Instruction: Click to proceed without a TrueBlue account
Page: checkout
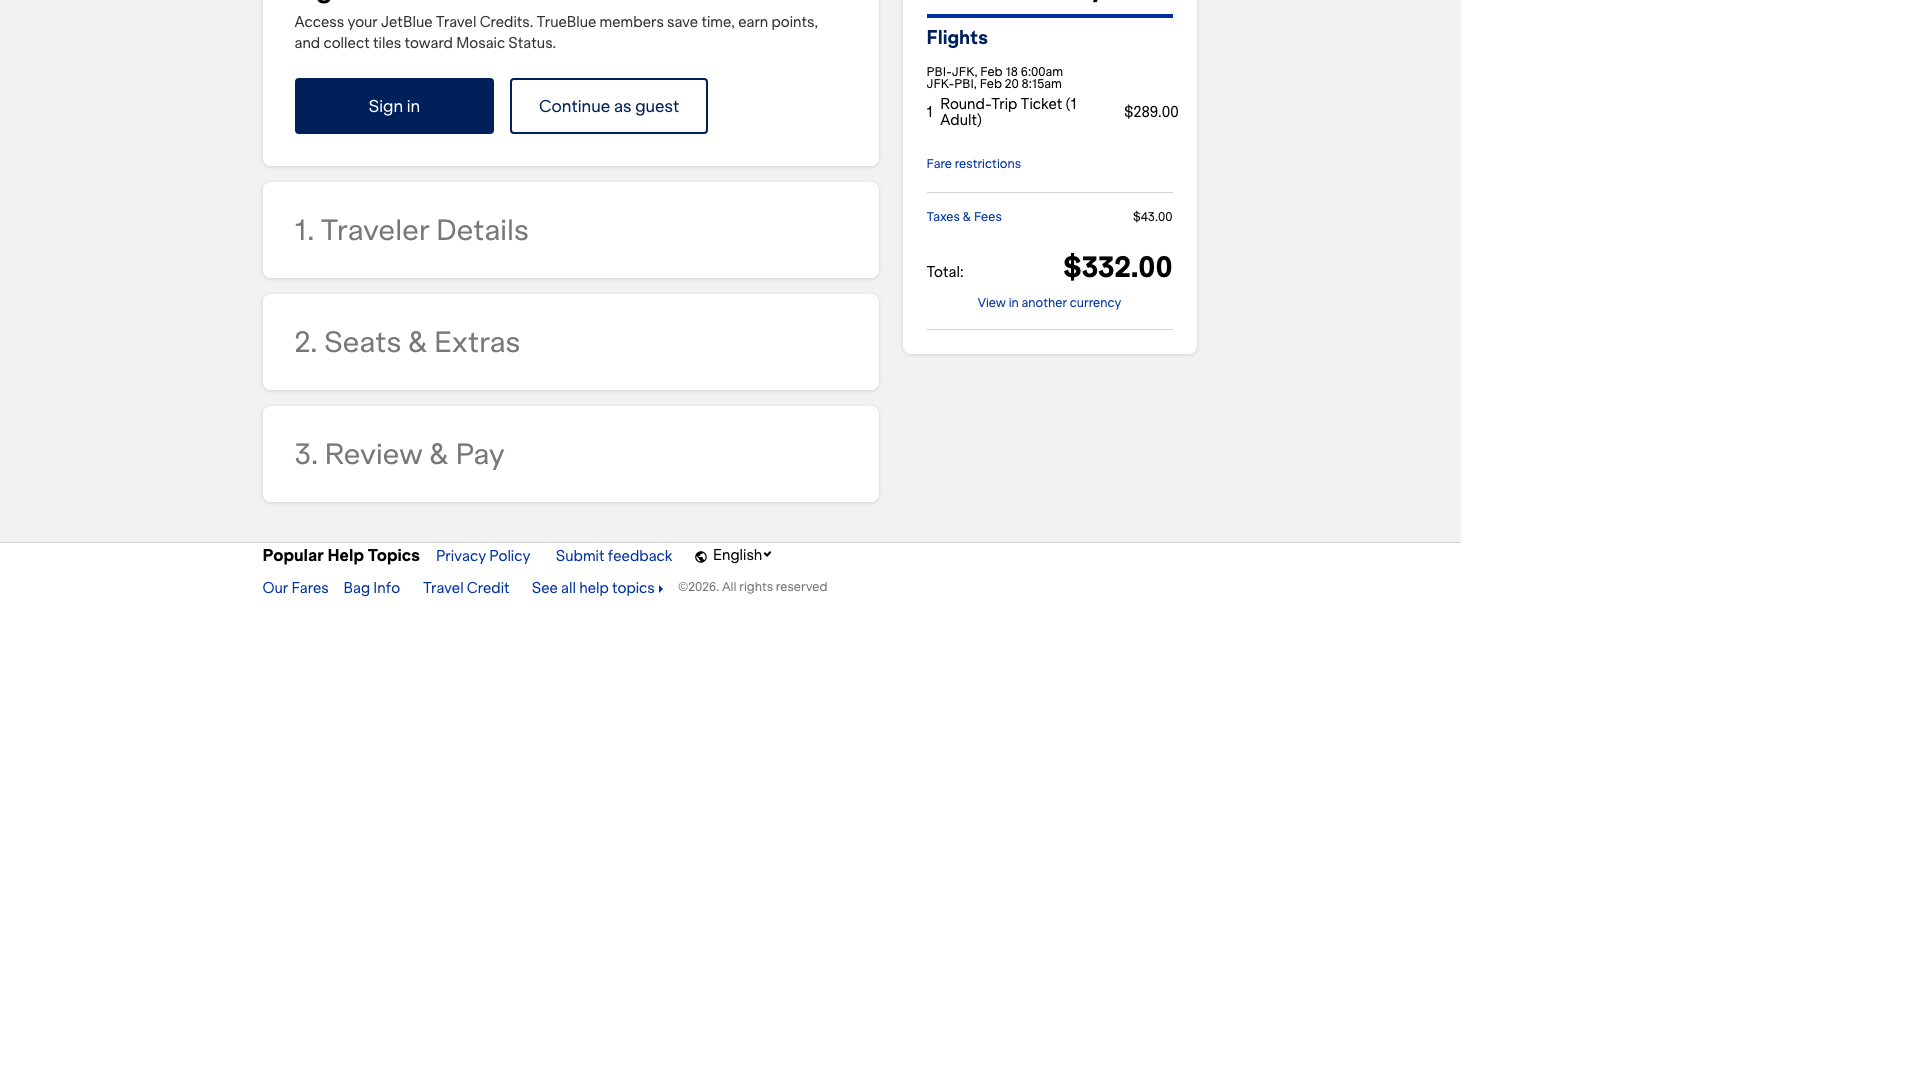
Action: click